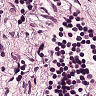
Metastatic tissue present: no